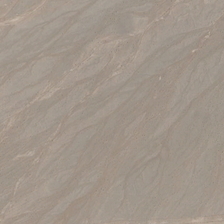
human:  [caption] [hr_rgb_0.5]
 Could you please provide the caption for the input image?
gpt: many ripples are in yellow desert .

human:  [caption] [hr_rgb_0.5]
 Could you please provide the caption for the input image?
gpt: many ripples are in yellow desert .

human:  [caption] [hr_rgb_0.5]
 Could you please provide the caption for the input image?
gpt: many ripples are in yellow desert .

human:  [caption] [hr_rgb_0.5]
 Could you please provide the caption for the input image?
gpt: many ripples are in yellow desert .

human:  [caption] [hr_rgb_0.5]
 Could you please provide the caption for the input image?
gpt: many ripples are in yellow desert .